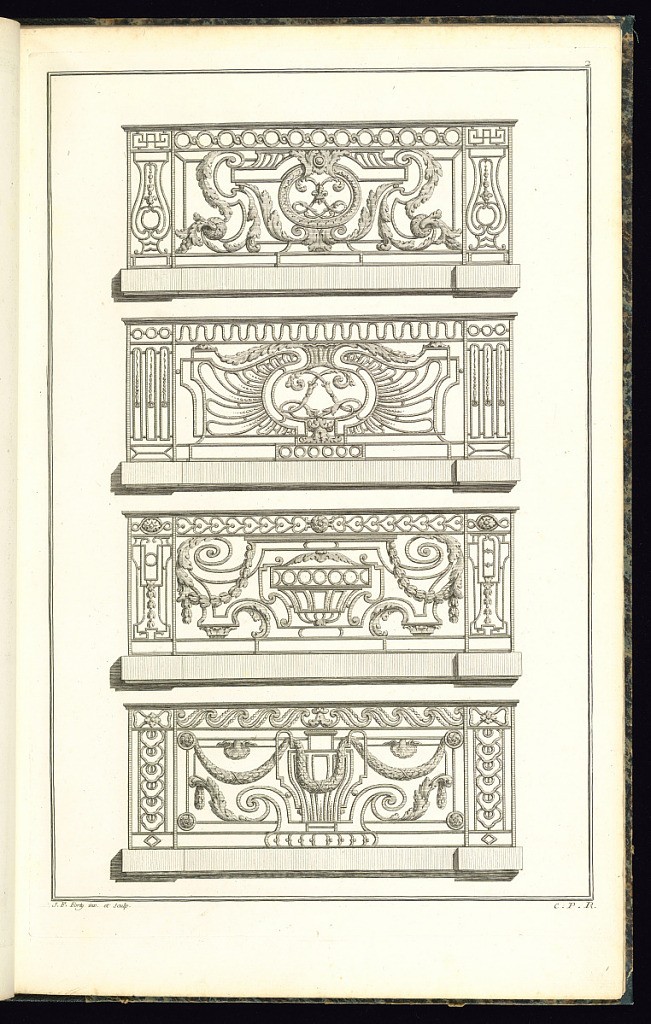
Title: Window Balustrade Designs
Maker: Jean François Forty, active 1775 – 1790
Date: late 18th century
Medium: Etching and engraving on laid paper
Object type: Print
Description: Four designs for ornamental ironwork window balustrades featuring neoclassical motifs - repeat patterns, geometric and scrolling patterns, scrolling leaves (rinceaux), foliate scrolls, c-scrolls, fluting, festoons of leaves, rosettes, shells, wave pattern, vases, fleurons, and interlaced L's (French Royal cyphers). The plate is numbered and signed.